Interaction volume radius: 5 \u00c5
Interaction volume height: 30 \u00c5
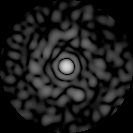
Disorder parameter: 0.8662